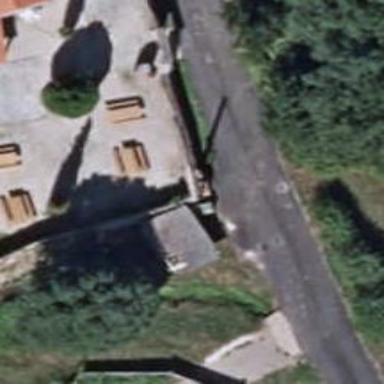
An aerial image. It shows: Picnic table located in leisure land area.